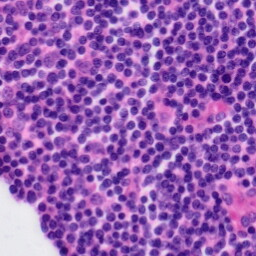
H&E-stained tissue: Tonsil